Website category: jobs
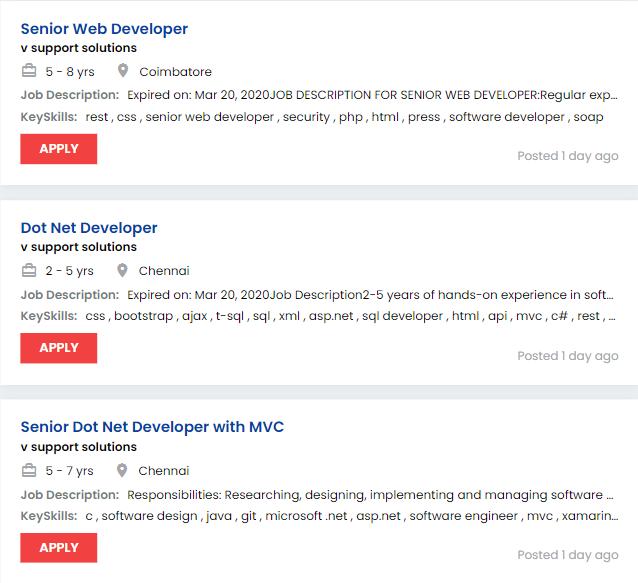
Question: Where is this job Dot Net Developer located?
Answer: Chennai

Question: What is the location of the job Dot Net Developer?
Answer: Chennai

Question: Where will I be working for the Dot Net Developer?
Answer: Chennai

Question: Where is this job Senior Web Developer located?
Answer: Coimbatore

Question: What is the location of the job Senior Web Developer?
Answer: Coimbatore

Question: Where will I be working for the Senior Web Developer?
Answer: Coimbatore

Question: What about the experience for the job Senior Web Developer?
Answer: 5 - 8 yrs

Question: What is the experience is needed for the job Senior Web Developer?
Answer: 5 - 8 yrs

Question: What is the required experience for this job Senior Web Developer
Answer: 5 - 8 yrs

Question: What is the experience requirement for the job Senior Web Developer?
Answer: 5 - 8 yrs

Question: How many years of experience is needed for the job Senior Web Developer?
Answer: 5 - 8 yrs

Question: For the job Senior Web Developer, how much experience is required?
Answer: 5 - 8 yrs

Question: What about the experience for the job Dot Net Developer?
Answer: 2 - 5 yrs

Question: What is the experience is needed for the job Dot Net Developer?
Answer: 2 - 5 yrs

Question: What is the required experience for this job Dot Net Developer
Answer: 2 - 5 yrs

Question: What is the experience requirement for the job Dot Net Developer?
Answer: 2 - 5 yrs

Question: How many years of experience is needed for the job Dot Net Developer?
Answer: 2 - 5 yrs

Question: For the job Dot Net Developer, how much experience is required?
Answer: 2 - 5 yrs

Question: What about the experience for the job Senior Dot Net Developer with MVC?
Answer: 5 - 7 yrs

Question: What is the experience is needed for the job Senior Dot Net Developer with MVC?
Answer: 5 - 7 yrs

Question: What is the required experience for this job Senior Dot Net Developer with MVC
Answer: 5 - 7 yrs

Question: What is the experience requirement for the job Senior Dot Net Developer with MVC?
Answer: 5 - 7 yrs

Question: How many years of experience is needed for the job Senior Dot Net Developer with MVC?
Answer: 5 - 7 yrs

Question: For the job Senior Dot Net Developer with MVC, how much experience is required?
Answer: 5 - 7 yrs

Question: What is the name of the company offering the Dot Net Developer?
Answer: v support solutions

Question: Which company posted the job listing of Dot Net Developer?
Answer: v support solutions

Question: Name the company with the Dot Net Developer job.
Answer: v support solutions

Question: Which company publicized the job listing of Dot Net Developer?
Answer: v support solutions

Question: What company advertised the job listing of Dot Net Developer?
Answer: v support solutions

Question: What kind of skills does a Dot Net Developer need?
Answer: css , bootstrap , ajax , t-sql , sql , xml , asp.net , sql developer , html , api , mvc , c# , rest , entity framework , javascript , visual studio , .net , c#.net , angularjs , software developer , soap

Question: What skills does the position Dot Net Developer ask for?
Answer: css , bootstrap , ajax , t-sql , sql , xml , asp.net , sql developer , html , api , mvc , c# , rest , entity framework , javascript , visual studio , .net , c#.net , angularjs , software developer , soap

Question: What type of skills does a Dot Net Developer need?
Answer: css , bootstrap , ajax , t-sql , sql , xml , asp.net , sql developer , html , api , mvc , c# , rest , entity framework , javascript , visual studio , .net , c#.net , angularjs , software developer , soap

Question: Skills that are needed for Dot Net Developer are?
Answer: css , bootstrap , ajax , t-sql , sql , xml , asp.net , sql developer , html , api , mvc , c# , rest , entity framework , javascript , visual studio , .net , c#.net , angularjs , software developer , soap

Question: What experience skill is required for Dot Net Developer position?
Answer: css , bootstrap , ajax , t-sql , sql , xml , asp.net , sql developer , html , api , mvc , c# , rest , entity framework , javascript , visual studio , .net , c#.net , angularjs , software developer , soap

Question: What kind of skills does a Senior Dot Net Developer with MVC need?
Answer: c , software design , java , git , microsoft .net , asp.net , software engineer , mvc , xamarin , javascript , .net , software developer , angularjs

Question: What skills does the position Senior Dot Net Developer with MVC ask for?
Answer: c , software design , java , git , microsoft .net , asp.net , software engineer , mvc , xamarin , javascript , .net , software developer , angularjs

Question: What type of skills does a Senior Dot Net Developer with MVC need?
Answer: c , software design , java , git , microsoft .net , asp.net , software engineer , mvc , xamarin , javascript , .net , software developer , angularjs

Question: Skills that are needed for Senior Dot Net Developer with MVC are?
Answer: c , software design , java , git , microsoft .net , asp.net , software engineer , mvc , xamarin , javascript , .net , software developer , angularjs

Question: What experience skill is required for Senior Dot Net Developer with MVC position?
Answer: c , software design , java , git , microsoft .net , asp.net , software engineer , mvc , xamarin , javascript , .net , software developer , angularjs

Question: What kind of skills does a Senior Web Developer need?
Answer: rest , css , senior web developer , security , php , html , press , software developer , soap

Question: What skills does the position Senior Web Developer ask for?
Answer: rest , css , senior web developer , security , php , html , press , software developer , soap

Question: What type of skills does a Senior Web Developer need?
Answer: rest , css , senior web developer , security , php , html , press , software developer , soap

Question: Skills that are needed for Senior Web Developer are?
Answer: rest , css , senior web developer , security , php , html , press , software developer , soap

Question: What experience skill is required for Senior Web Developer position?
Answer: rest , css , senior web developer , security , php , html , press , software developer , soap